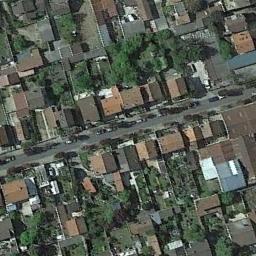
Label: dense_residential